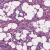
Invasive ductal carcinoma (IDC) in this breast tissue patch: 1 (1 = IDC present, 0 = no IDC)